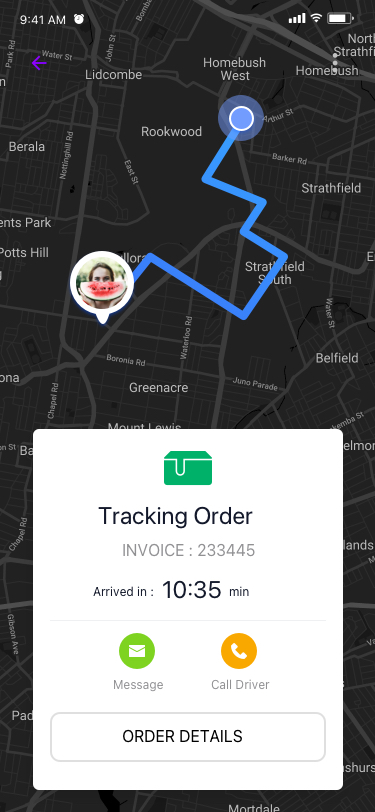
Text in this UI design:
UI Text/Heading/H4/Hightlight
ORDER DETAILS
INVOICE : 233445
Message
Call Driver
Tracking Order
min
Arrived in :
10:35
9:41 AM